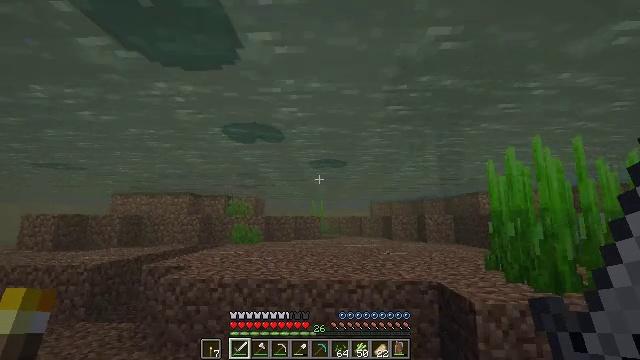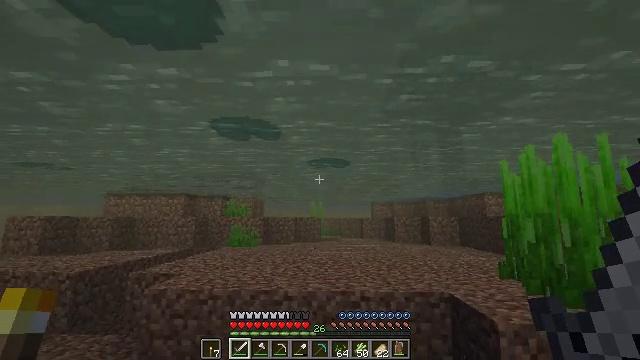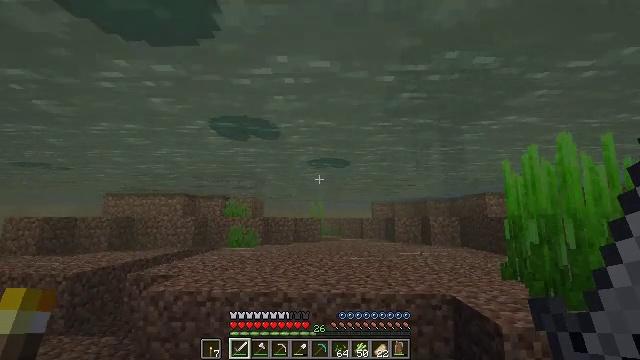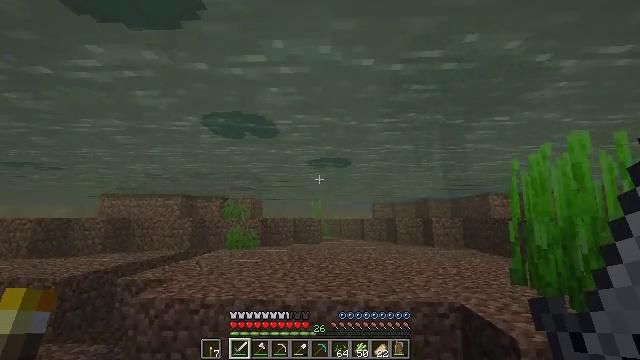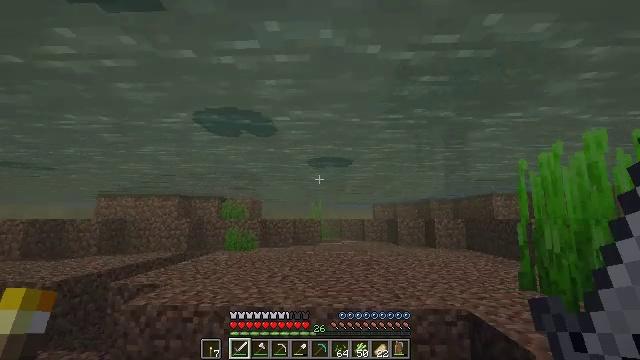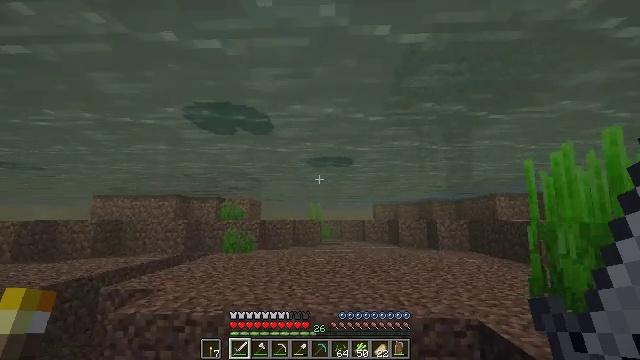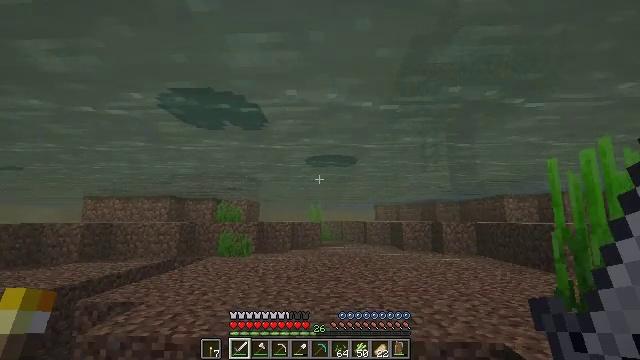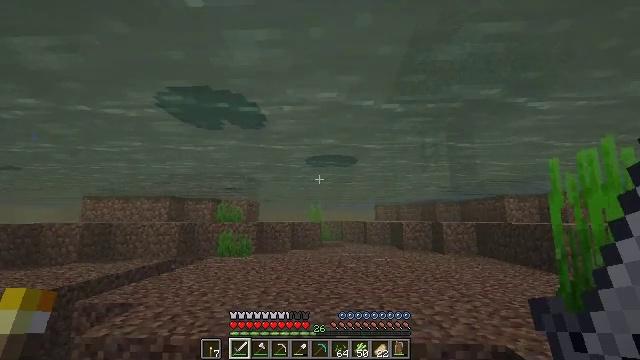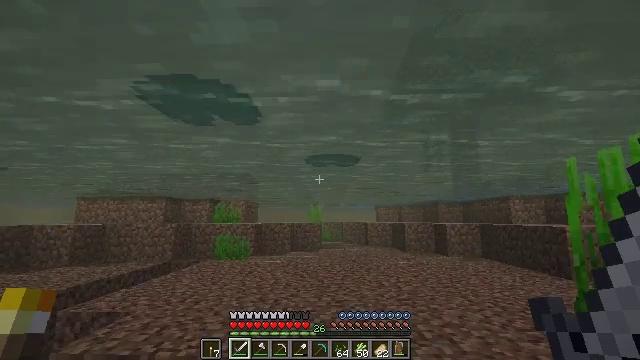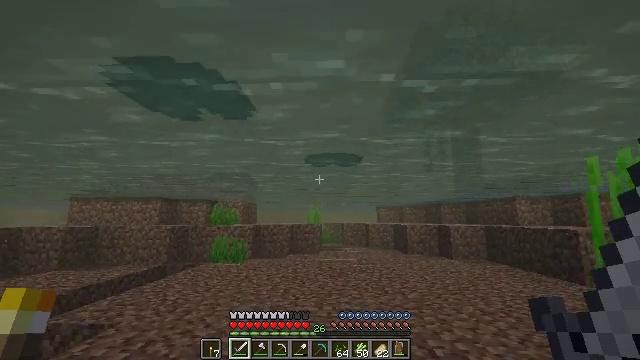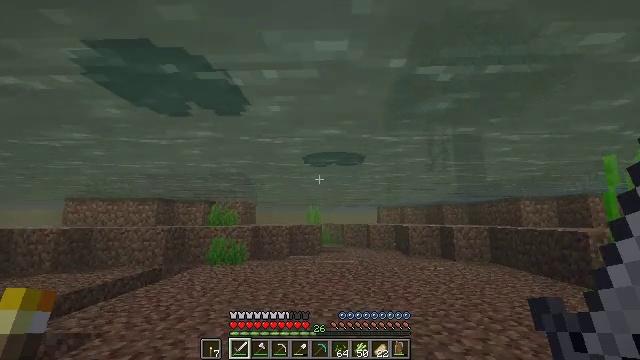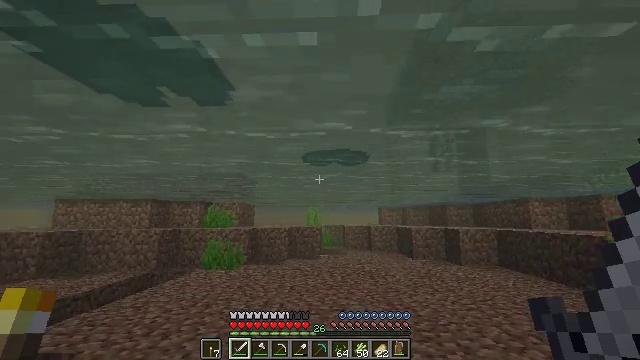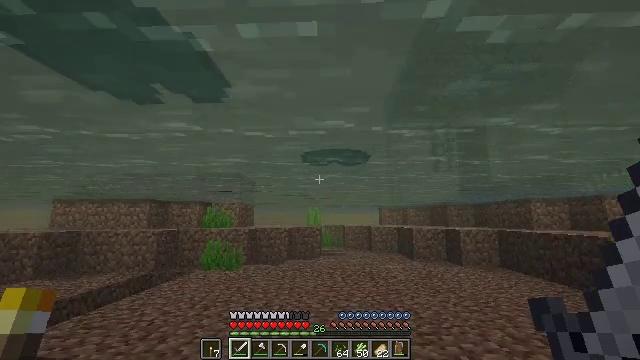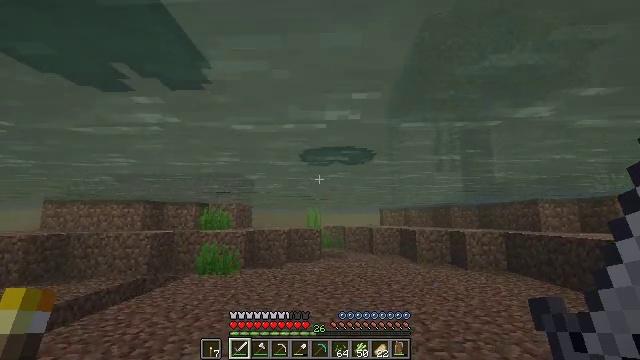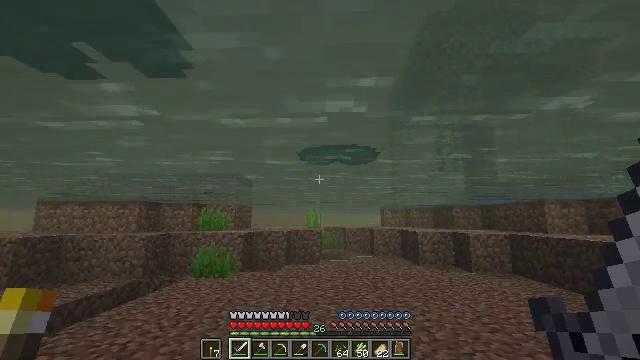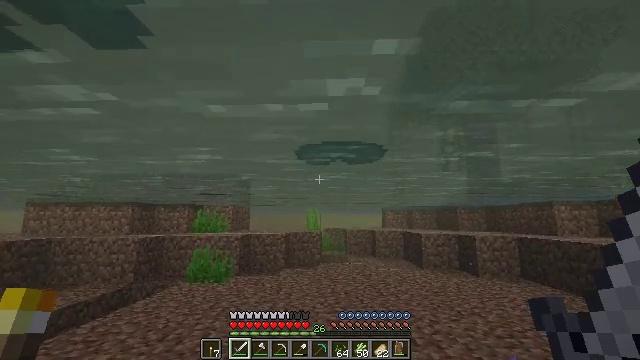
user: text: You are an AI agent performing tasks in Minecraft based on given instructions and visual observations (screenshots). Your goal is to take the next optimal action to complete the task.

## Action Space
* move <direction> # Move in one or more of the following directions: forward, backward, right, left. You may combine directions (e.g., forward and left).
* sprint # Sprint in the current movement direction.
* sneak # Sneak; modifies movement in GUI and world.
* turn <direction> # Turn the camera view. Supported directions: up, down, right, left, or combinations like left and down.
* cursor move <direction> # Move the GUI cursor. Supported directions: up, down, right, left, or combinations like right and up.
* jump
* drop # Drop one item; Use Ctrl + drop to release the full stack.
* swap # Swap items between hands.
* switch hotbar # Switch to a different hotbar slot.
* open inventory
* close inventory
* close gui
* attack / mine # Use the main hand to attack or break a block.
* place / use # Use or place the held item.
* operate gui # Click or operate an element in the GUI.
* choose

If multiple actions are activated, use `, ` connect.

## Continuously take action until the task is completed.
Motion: motion action
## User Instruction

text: Gather sugar cane for crafting.
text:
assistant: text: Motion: move forward, sprint
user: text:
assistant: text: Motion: move forward, sprint
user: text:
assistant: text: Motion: move forward, sprint
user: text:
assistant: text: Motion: move forward, sprint
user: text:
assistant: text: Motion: move forward, sprint
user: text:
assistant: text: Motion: move forward, sprint
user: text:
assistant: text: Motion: move forward, sprint
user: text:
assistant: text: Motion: move forward, sprint
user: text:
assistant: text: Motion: move forward, sprint
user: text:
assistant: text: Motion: move forward, sprint
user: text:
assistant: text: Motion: move forward, sprint
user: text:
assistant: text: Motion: move forward, sprint
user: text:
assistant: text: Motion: move forward, sprint
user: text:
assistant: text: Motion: move forward, sprint
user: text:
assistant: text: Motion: move forward, sprint
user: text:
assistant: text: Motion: move forward, sprint
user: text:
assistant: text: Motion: move forward, sprint
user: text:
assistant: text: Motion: move forward, sprint
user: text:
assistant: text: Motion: move forward, sprint
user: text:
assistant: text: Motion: move forward, sprint, turn down
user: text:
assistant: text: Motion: move forward, sprint, turn down
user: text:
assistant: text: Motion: move forward, sprint, turn left and down
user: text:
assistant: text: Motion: move forward, sprint
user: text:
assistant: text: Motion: move forward, sprint
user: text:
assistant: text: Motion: move forward, sprint
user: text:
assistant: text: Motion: move forward, sprint
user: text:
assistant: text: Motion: move forward, sprint
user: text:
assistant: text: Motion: move forward, sprint
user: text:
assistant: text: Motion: move forward, sprint
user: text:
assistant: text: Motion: move forward, sprint